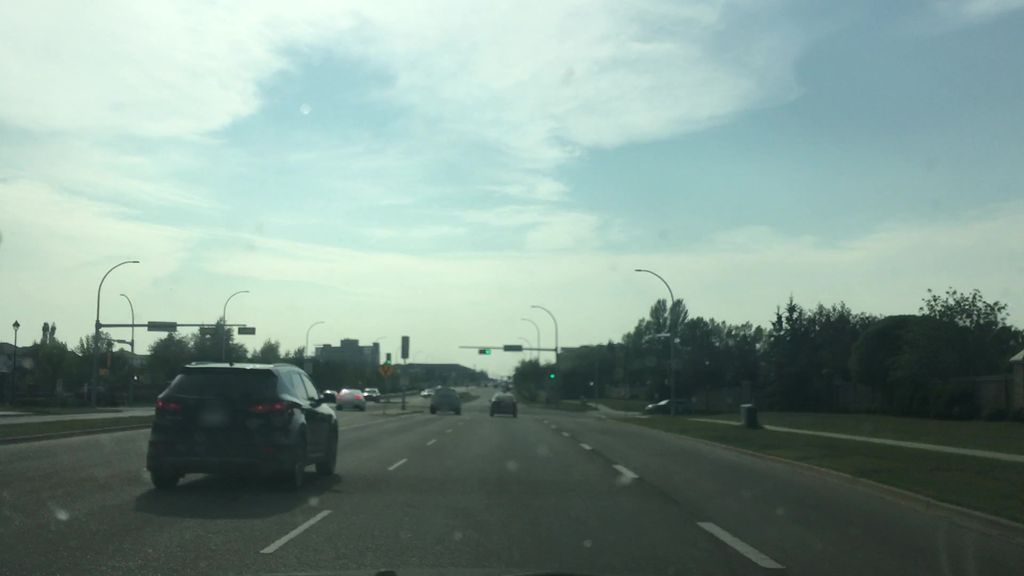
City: edmonton